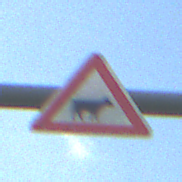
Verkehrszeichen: ViehtriebLinks
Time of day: MorningAfternoon
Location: Outdoor (Suburban)
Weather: PartlyCloudy
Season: NotSpecified
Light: Natural